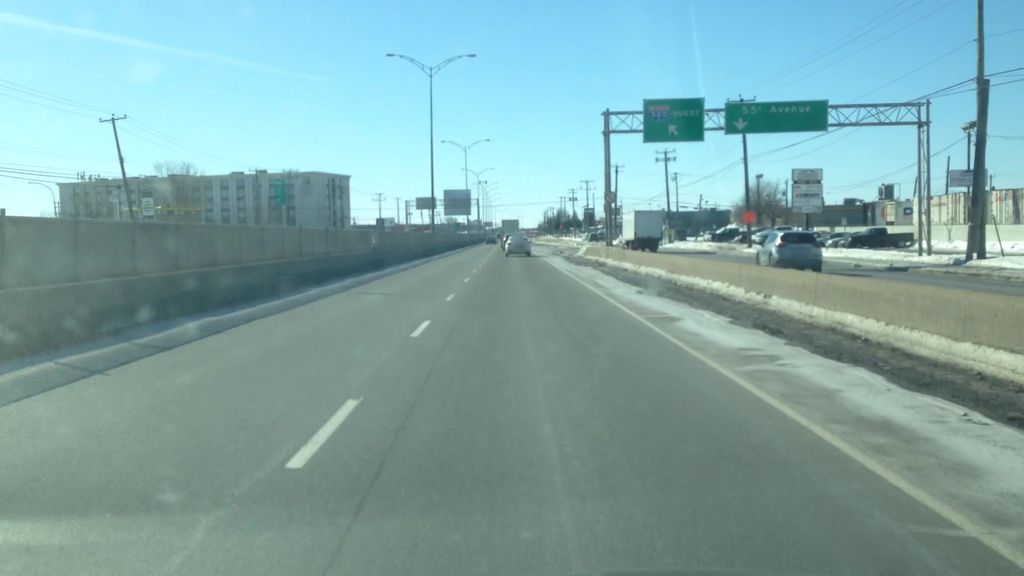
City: montreal